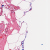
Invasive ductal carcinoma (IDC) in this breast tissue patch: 0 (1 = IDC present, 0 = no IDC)